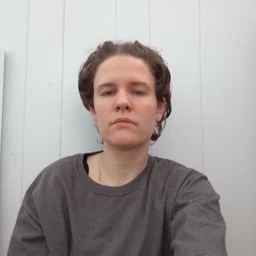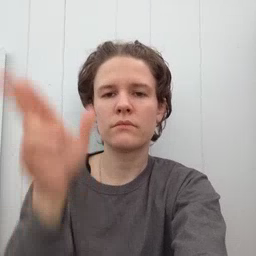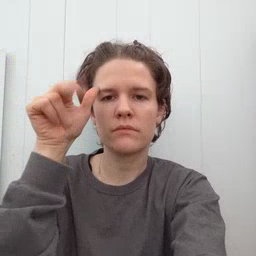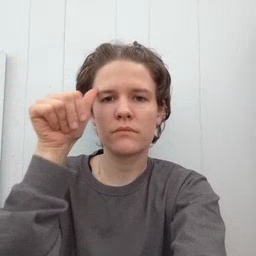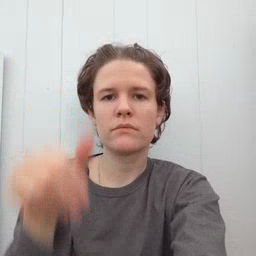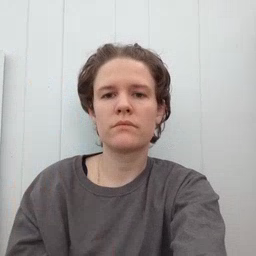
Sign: horse